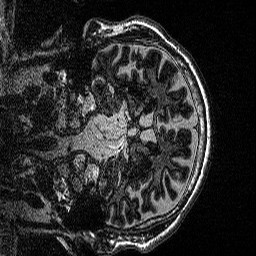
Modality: MP2RAGE
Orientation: coronal
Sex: male
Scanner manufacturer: siemens
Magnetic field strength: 3 T
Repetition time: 5 s
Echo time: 0.00292 s